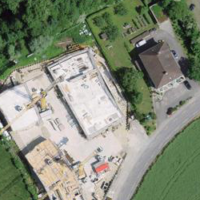
EUNIS habitat code: 55
Species observed at this site:
Malva moschata